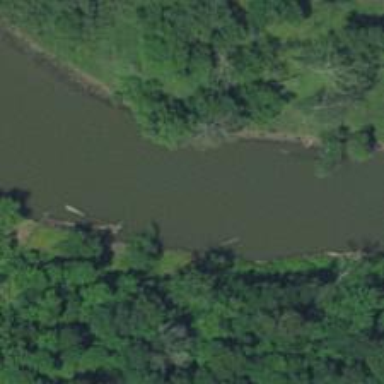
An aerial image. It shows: Beautiful river scene.